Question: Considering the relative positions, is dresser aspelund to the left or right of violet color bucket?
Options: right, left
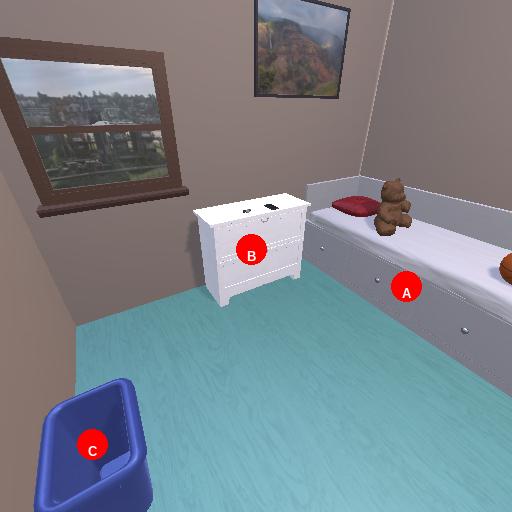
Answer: right